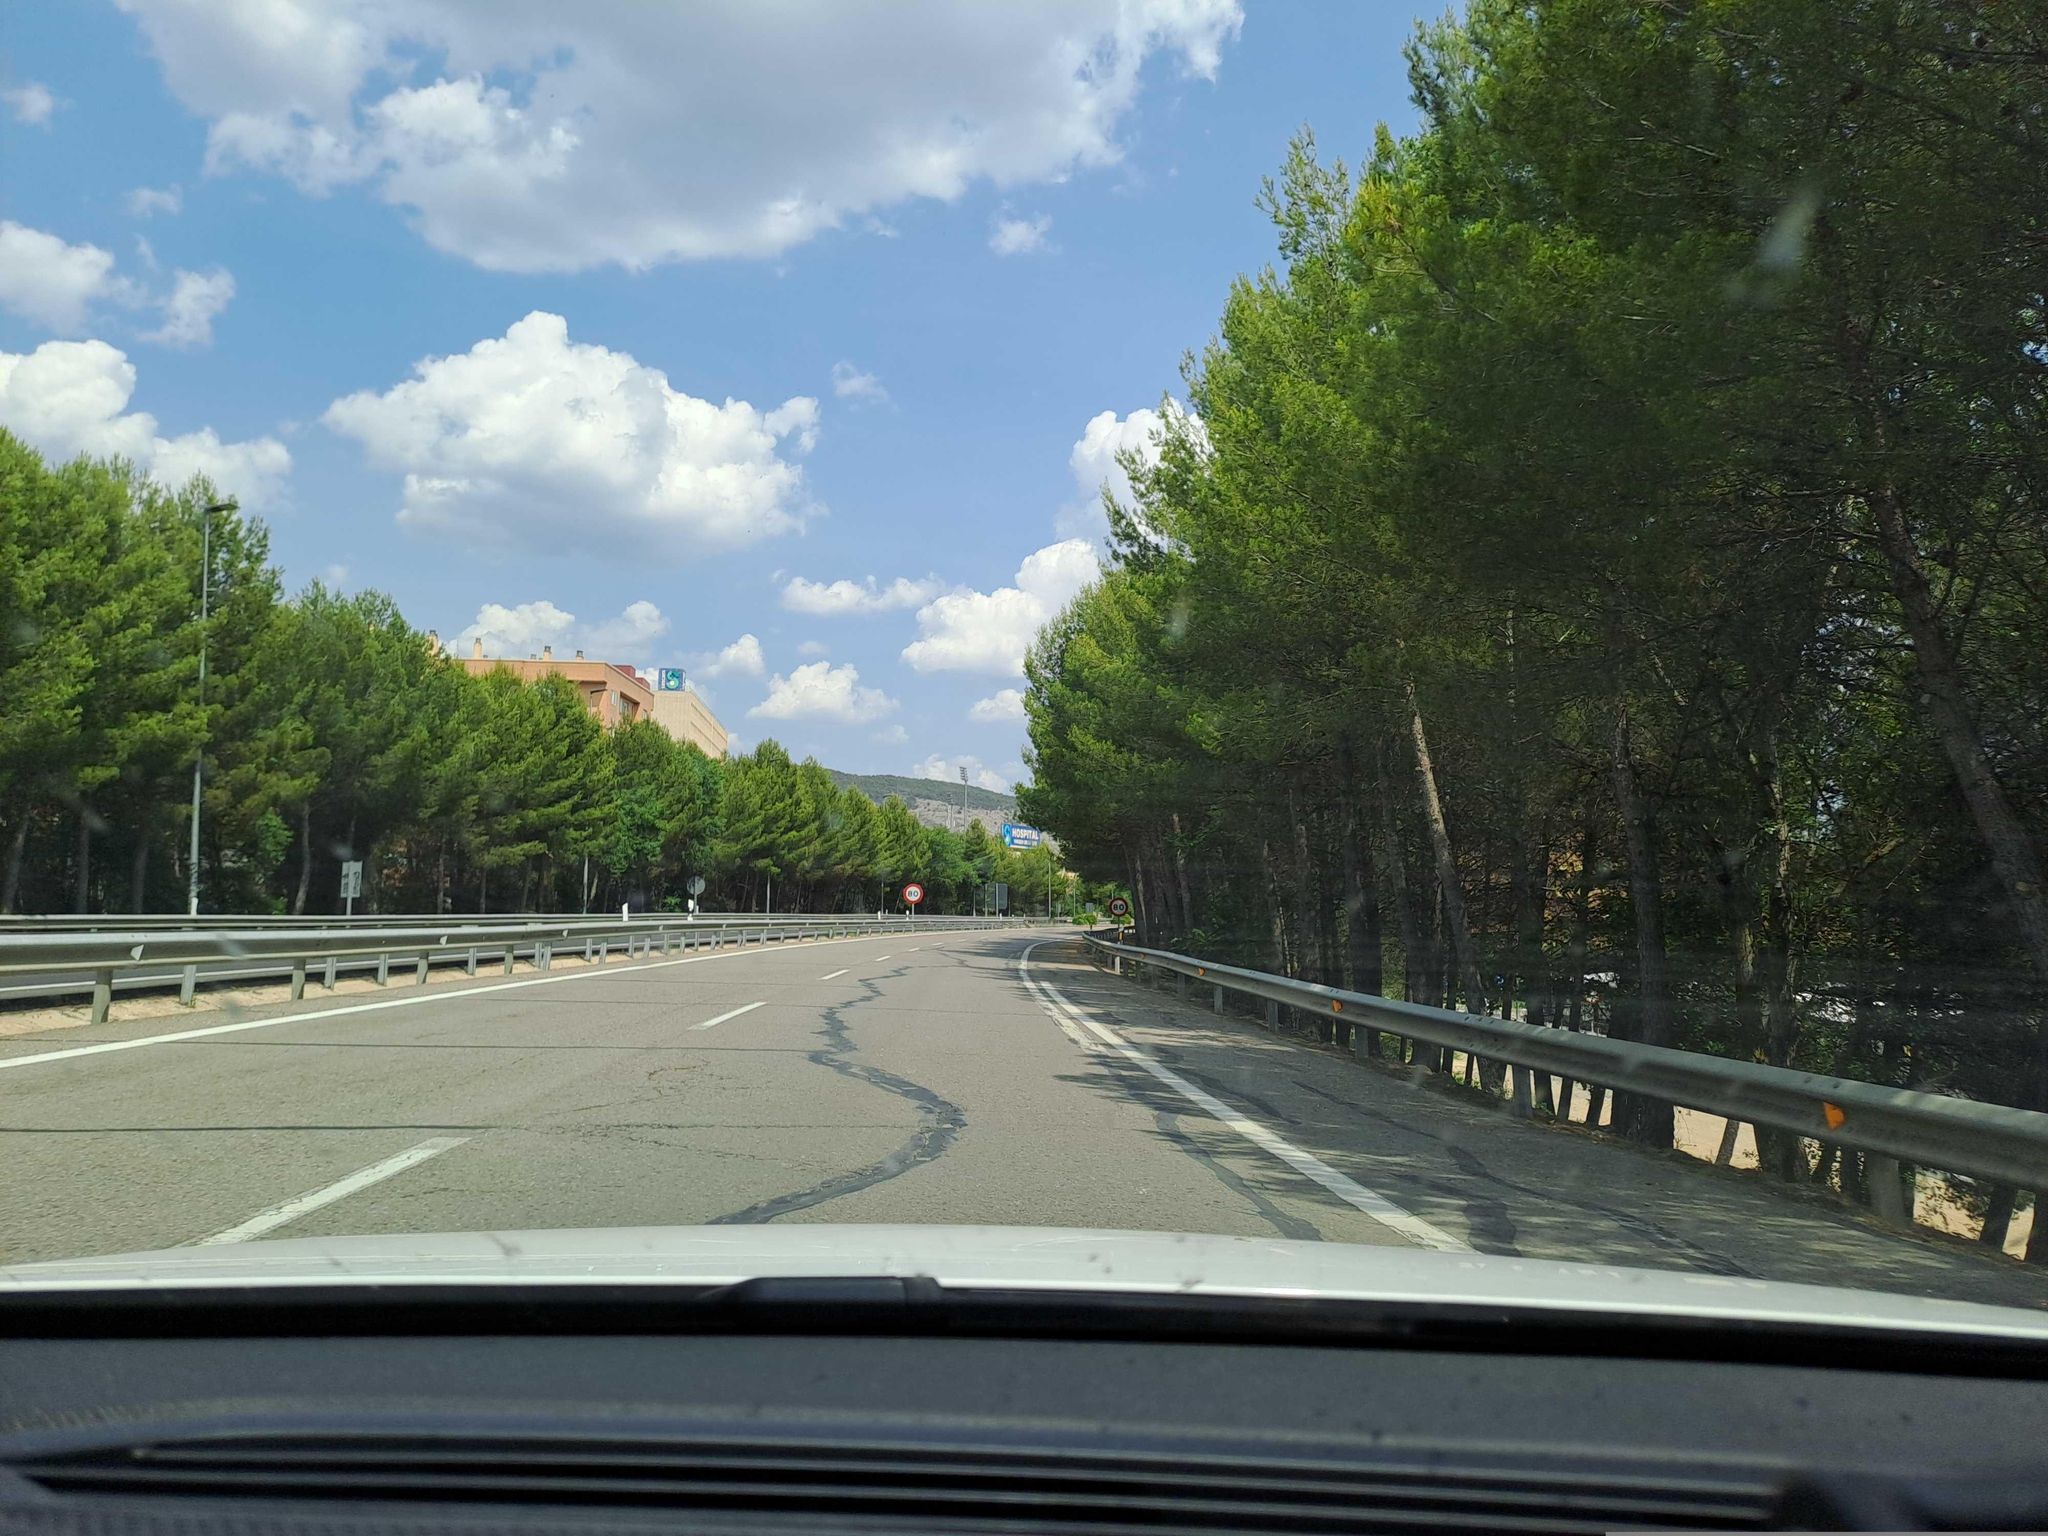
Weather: cloudy
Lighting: day
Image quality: good
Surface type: driving surface
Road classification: primary, motorway
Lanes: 2.0
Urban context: dense urban cluster
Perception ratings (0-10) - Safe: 1.31, Lively: 3.52, Beautiful: 3.69, Boring: 4.34, Depressing: 3.56, Wealthy: 3.61